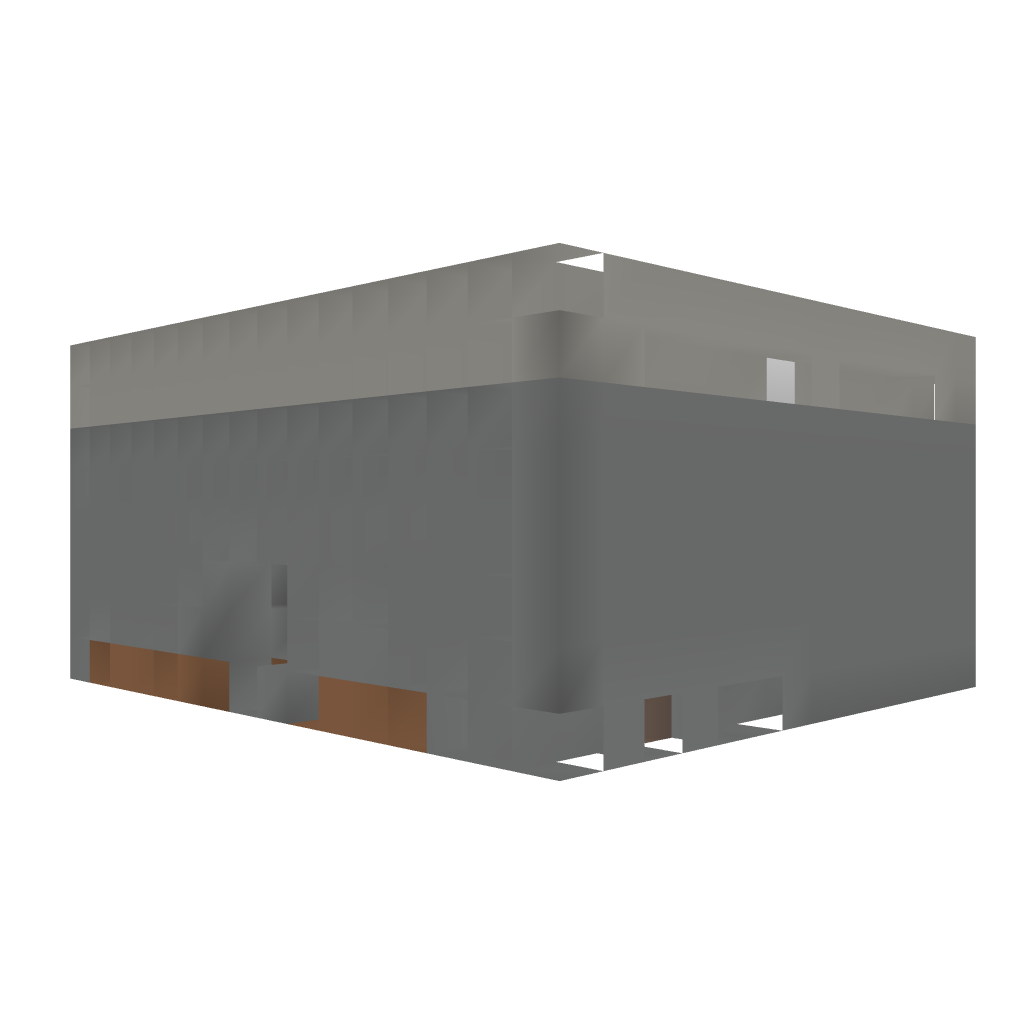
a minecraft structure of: Redstone Safehouse